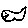
Label: fish